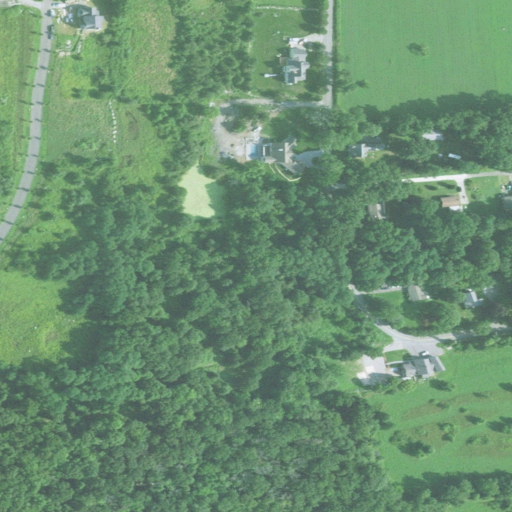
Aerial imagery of cape in Massachusetts named Touisset containing mixed forest, grassland, woody wetlands, low intensity development, pasture, medium intensity development, deciduous forest, and open development